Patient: sex F, age 62
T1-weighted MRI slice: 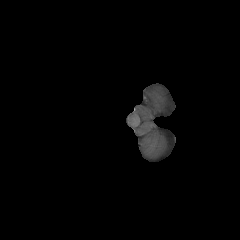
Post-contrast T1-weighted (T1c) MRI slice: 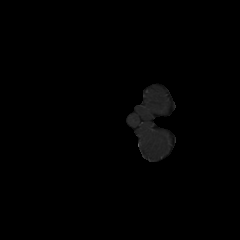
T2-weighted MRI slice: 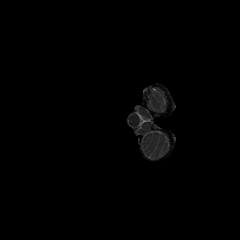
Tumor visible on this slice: no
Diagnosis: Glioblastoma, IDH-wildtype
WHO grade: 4